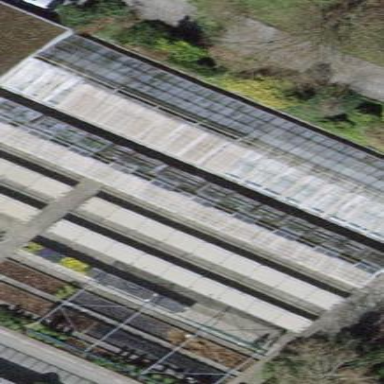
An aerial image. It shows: Greenhouse.